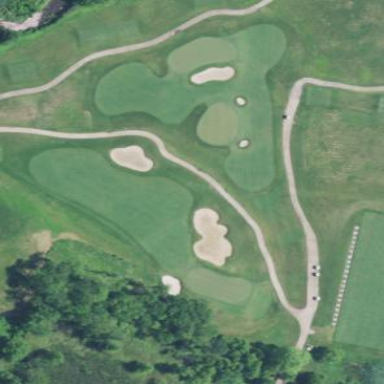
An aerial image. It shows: Area with grass used as rough in golf course.